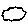
Label: cloud